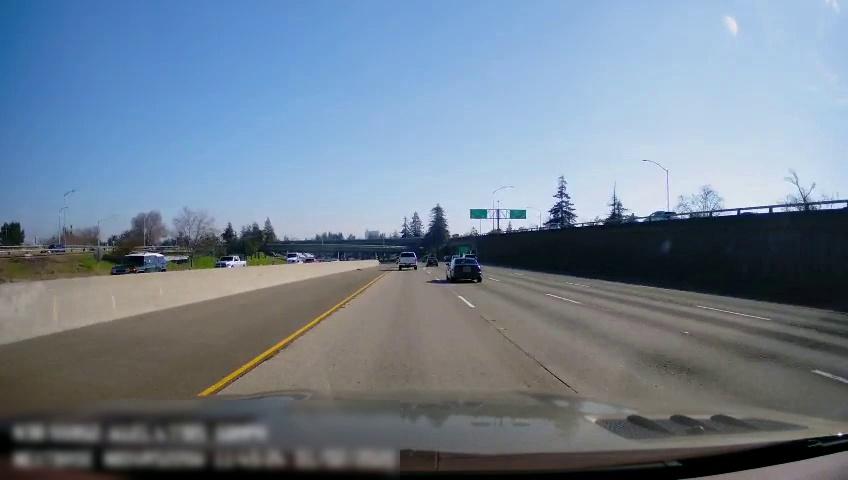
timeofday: Day
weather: Sunny
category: Vehicles | Car
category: Vehicles | SUV
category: Vehicles | Truck
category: Vehicles | Truck
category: Vehicles | Car
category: Drivable Space
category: Vehicles | Truck
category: Vehicles | SUV
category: Vehicles | Car
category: Vehicles | Car
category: Vehicles | Car
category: Lanes | Current Lane
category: Lanes | Current Lane
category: Lanes | Alternate Lane
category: Lanes | Alternate Lane
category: Traffic | Signs
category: Traffic | Signs